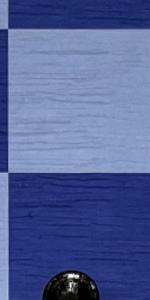
Label: Empty